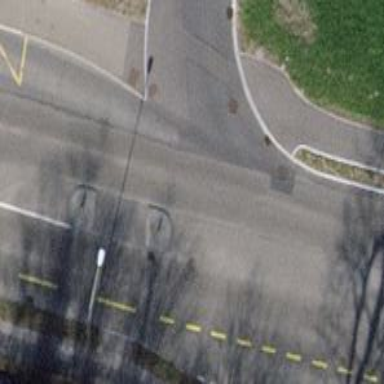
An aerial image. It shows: Secondary road with dedicated cycle lane on the left side.